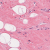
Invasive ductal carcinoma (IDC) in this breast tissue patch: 0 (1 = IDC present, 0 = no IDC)